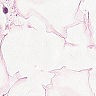
Metastatic tissue present: no